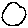
Label: circle